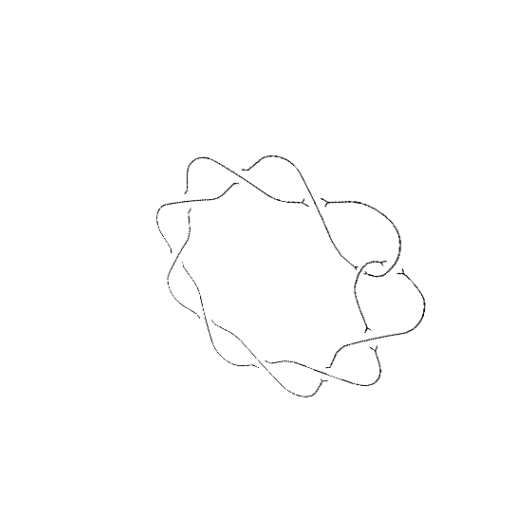
Crossing number: 10